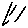
Label: zigzag